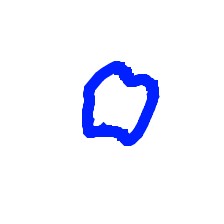
Shape: circle